Question: I am having an issue when trying to set up zooming into a chart area. I have made multiple charts before where the user selects an area and it zooms in normally, but in this particular application I have 3 chart areas in one chart control and when I make a selection in one chart area, all of the other chart areas zoom to that area as well.

You can see that all three chart areas are selected when I am only selecting the first one.
The only code I have for each one of these chart areas is
'''
Chart1.ChartAreas[i].CursorX.IsUserSelectionEnabled = True;
Chart1.ChartAreas[i].CursorY.IsUSerSelectionEnabled = True;
Chart1.ChartAreas[i].AxisX.Zoomable = True;
Chart1.ChartAreas[i].AxisY.Zoomable = True;
'''
: I have this set for each individual chart area, I just didn't want to write too much.
---
So I was wondering if anybody knows of any possible way to make each individual chart area zoomable with a selection of the mouse and not zoom the other 2 chart areas when I make a selection in one?
Thank you so much for your time and consideration
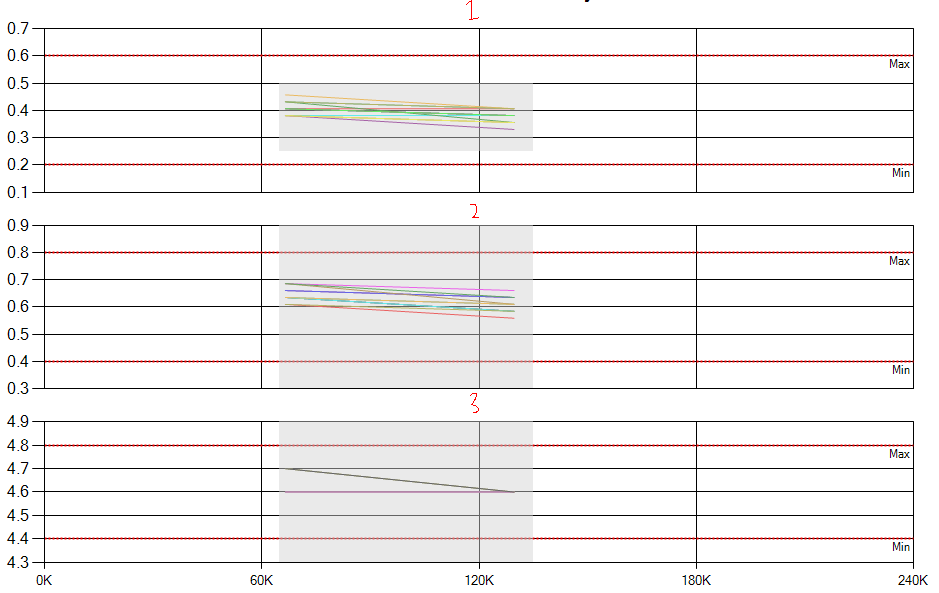
Answer: I found out what the issue was and why all the chart areas were zooming at the same time --
I had 'Chart.ChartArea[i].AlignWithChartArea' set to other charts to make the visuals a bit better. Apparently that binds the zooming as well for some reason.